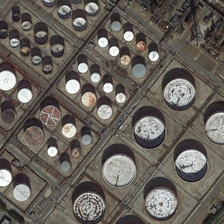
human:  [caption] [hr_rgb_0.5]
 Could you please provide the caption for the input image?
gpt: a lot of blue oil tanks are neatly arranged .

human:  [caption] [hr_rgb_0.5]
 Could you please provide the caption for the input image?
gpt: many storage tanks are orderly together .

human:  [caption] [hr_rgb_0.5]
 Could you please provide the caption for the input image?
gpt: many blue tanks are surrounded by dark green trees .

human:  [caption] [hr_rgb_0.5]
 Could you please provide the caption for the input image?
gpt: many storage tanks are orderly together .

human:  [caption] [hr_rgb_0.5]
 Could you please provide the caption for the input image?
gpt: a lot of blue oil tanks are neatly arranged .